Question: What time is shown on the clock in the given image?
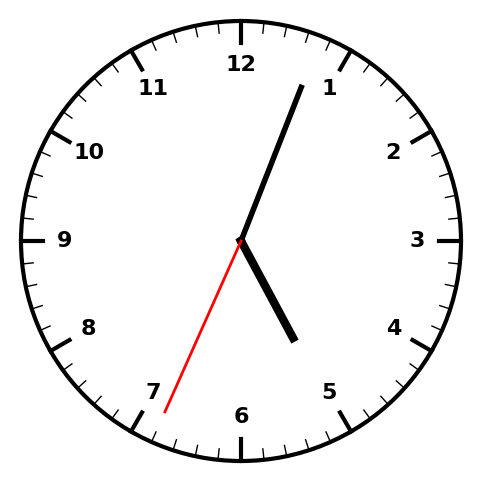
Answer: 05:03:34